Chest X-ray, PA view. Patient: 55 years old, sex F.
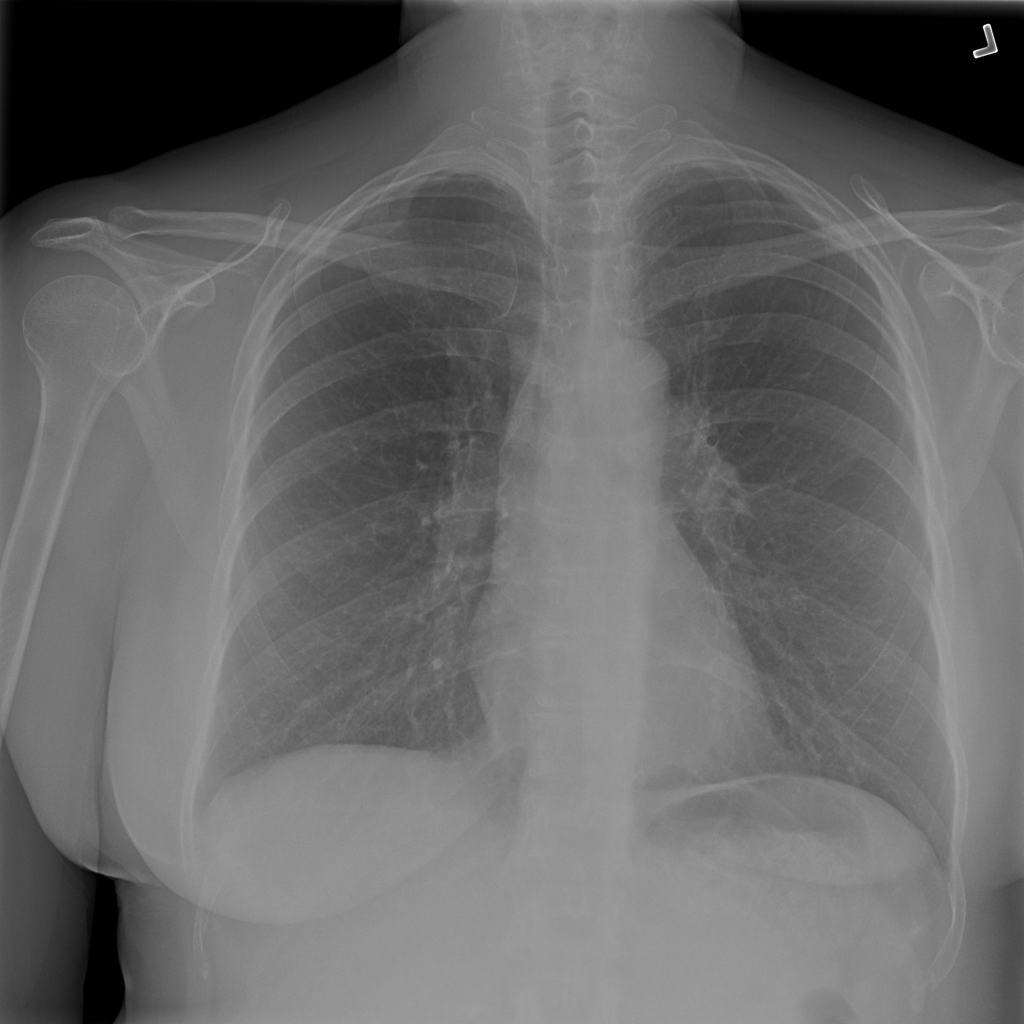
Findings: No Finding